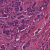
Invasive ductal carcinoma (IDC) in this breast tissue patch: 1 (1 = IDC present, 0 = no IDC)